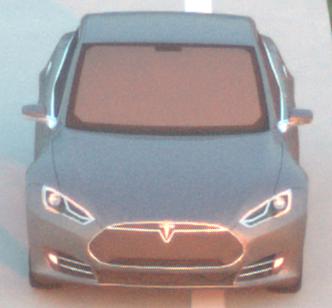
Make: Tesla
Model: Model S 60
Detailed model: Model S
Model produced from: 2013/10
Model produced until: 2014/10
Doors: 5
Color: gray
Road condition: dry road
Daytime: sunrise or sunset
Contrast: medium contrast